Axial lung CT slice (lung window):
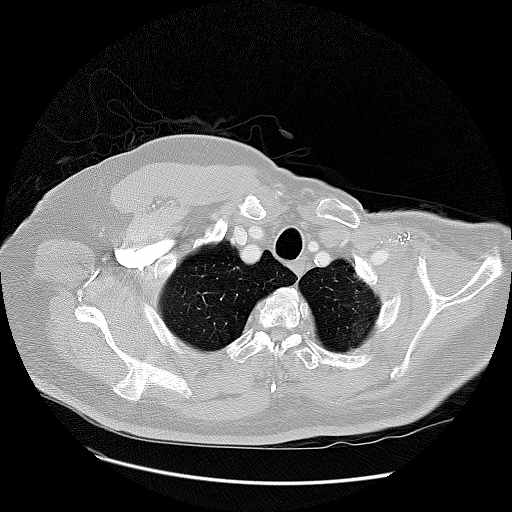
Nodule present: no